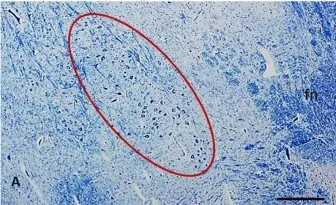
An image series related to the retrotrapezoid/parafacial respiratory group (RTN/pFRG). At the top, on the right: ventral brainstem schematic image with the indication (red arrow) of the optimal sampling for the examination of the human RTN/pFRG in the caudal pons; on the left: whole histological section at this level with the indication of the RTN/pFRG localization. (B) Severe hypoplasia of the RTN/pFRG observed in this case. Staining: Kluver-Barrera. Scale bar (A-D): 100 mum.
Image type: pathology (immunostaining)